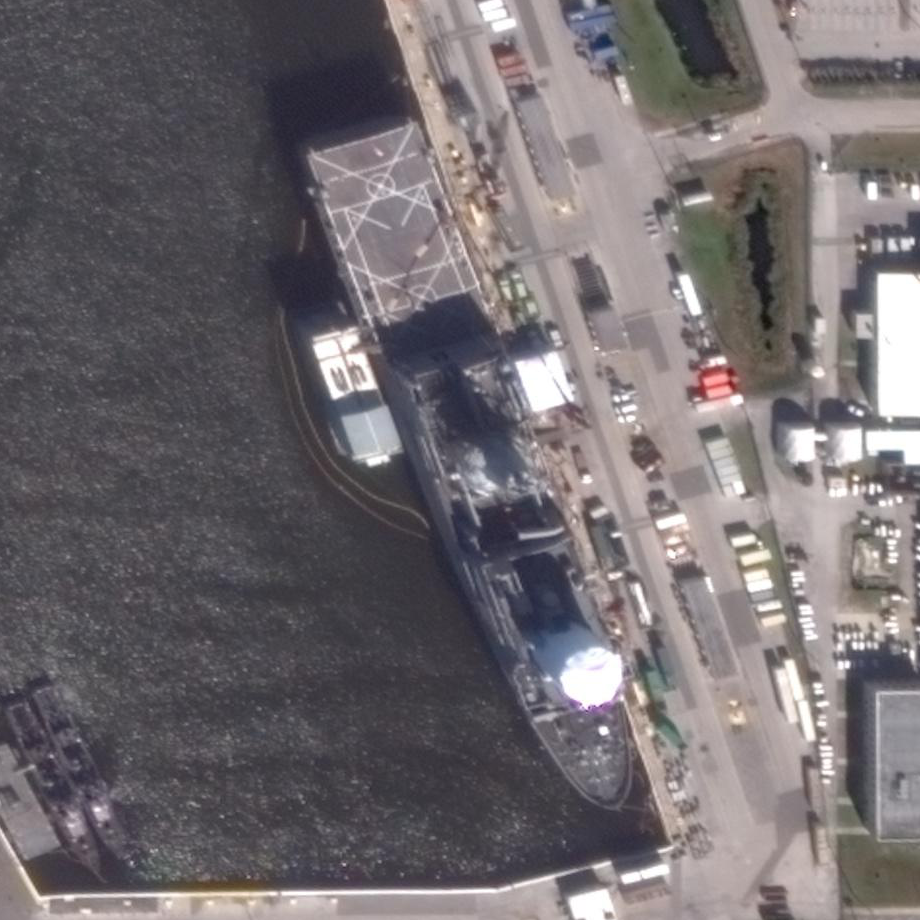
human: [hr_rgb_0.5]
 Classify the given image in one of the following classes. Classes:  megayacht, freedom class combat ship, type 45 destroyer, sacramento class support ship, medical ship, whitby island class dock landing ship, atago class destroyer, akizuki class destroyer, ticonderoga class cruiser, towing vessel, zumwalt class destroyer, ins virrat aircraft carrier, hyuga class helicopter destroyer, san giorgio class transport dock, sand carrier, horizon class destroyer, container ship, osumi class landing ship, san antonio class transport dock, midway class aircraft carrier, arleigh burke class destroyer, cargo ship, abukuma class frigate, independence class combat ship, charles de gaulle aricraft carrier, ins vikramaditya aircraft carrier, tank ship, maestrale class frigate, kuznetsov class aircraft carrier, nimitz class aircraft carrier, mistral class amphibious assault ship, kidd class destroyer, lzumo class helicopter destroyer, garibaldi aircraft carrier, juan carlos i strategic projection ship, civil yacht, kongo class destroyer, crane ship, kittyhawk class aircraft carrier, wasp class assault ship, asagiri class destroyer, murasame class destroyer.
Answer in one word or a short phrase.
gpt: San Antonio class transport dock